Question: I'm currently building a tableview with custom UITableViewCell. I've done this a ton of times before but for some reason the cells aren't showing up right. Also as I scroll up the text labels start disappearing and at this point I have no idea why. Here's the cellForRowAtIndexPath method:
'''
- (UITableViewCell *)tableView:(UITableView *)table cellForRowAtIndexPath:(NSIndexPath *)indexPath{
NSLog(@"Row: %i Section: %i", indexPath.row , indexPath.section);
HollerCommentCell *cell = (HollerCommentCell *)[table dequeueReusableCellWithIdentifier:@"HollerCommentCell"];
if( !cell )
{
//Initialize a new cell
NSArray *topLevelObjects = [[NSBundle mainBundle] loadNibNamed:@"HollerCommentCell" owner:nil options:nil];
for( id currentObject in topLevelObjects )
{
if([currentObject isKindOfClass:[HollerCommentCell class]]){
cell = (HollerCommentCell*)currentObject;
break;
}
}
}
[[cell name]setText:@"Nick"];
[[cell commentText]setText:@"Hello"];
return cell;
}
'''
Also here's a copy of my numberOfRowsInSection method:
'''
- (NSInteger)tableView:(UITableView *)table numberOfRowsInSection:(NSInteger)section{
return ( section == 0 ) ? 5 : 0;
}
'''
Here's a screenshot of how it works:

No idea what's going on now. Thoughts?
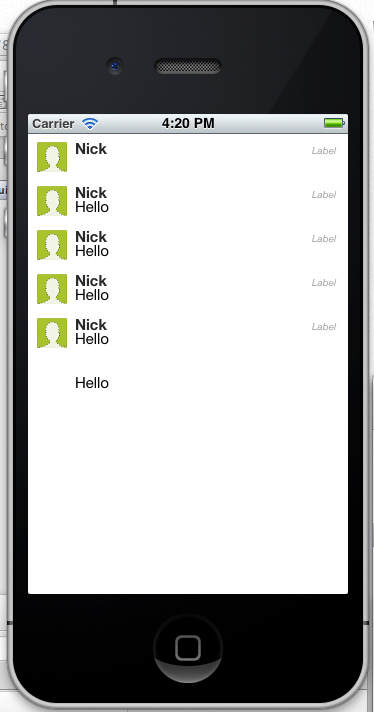
Answer: It looks like you have clipping turned off and the commentText label is sitting 44 points too low. The effect is the commentText is appearing the the row directly below the cell it should be setting in.
Maybe you should NSLog views in your cell and see where their frames are positioned at.